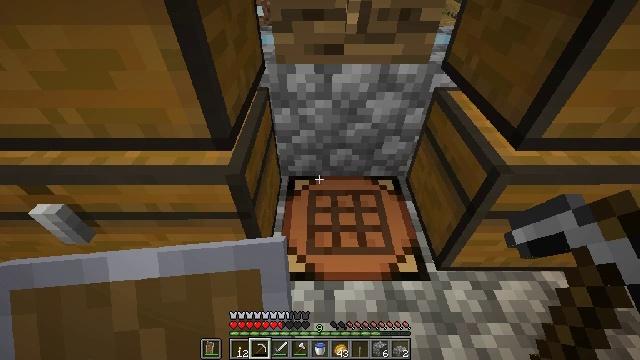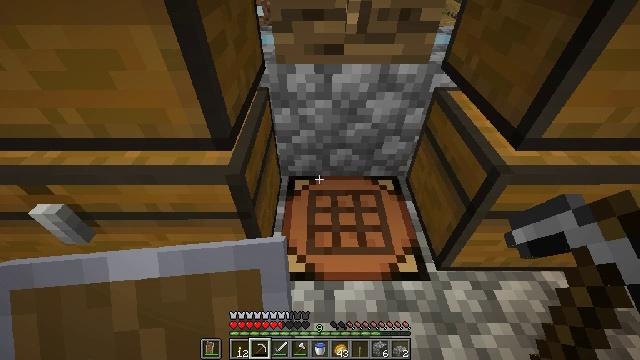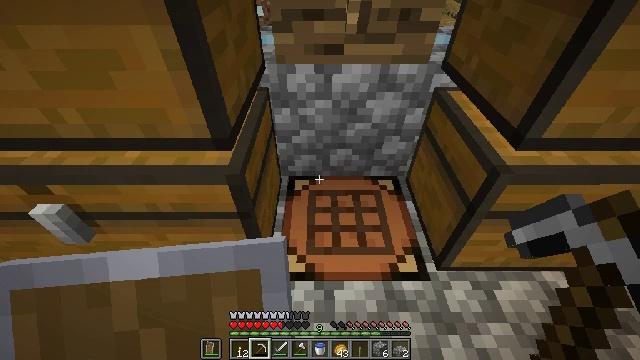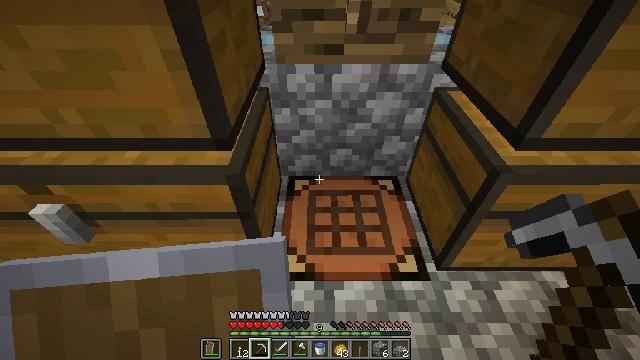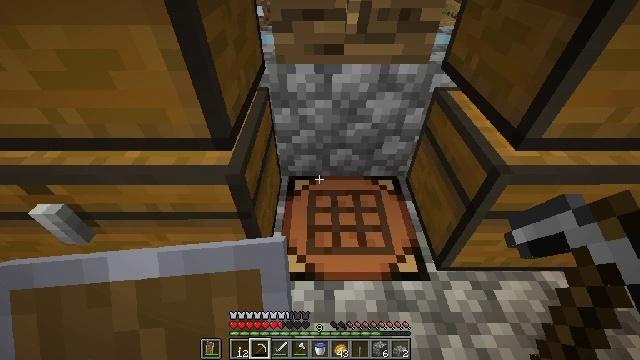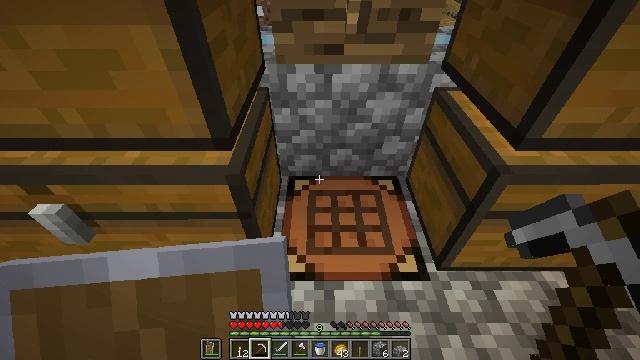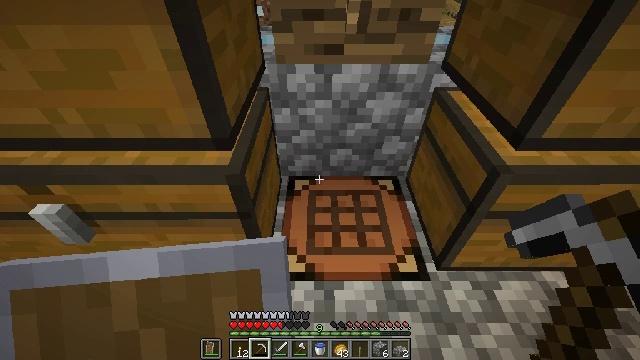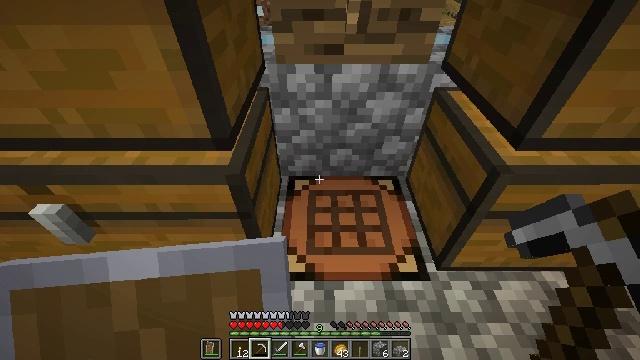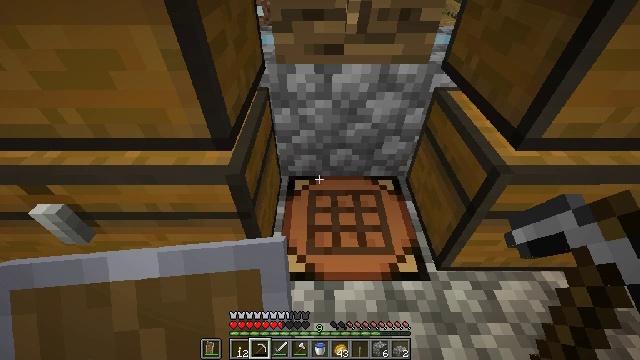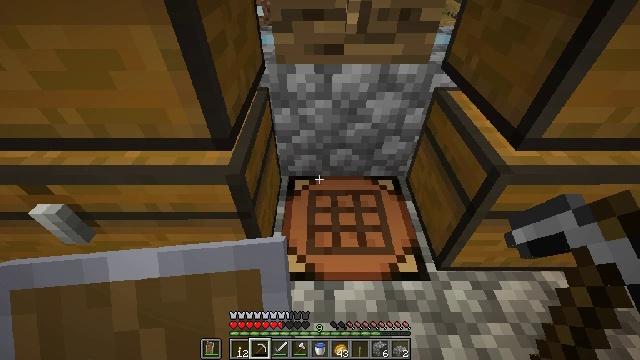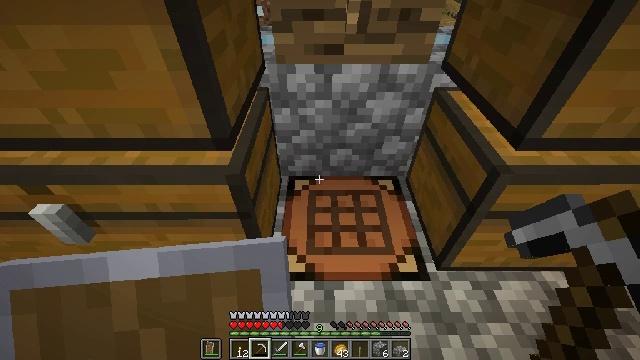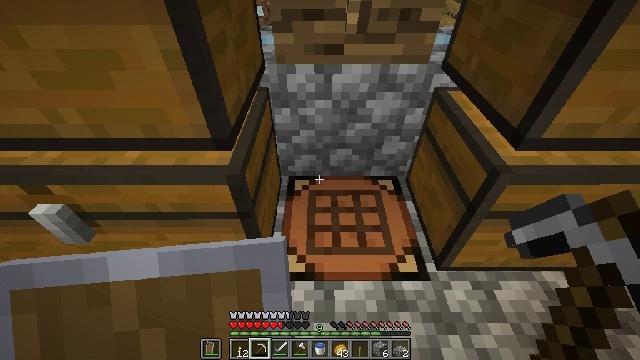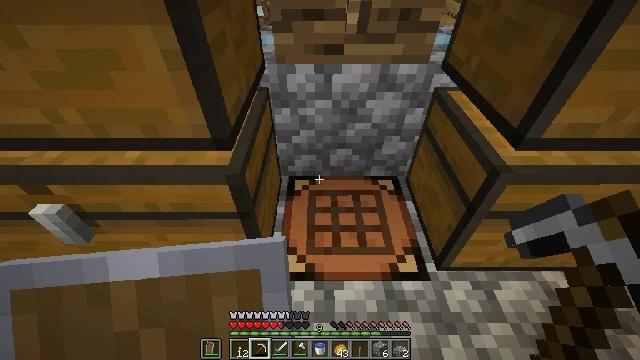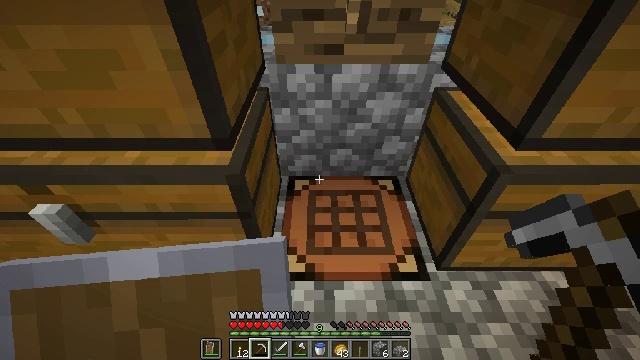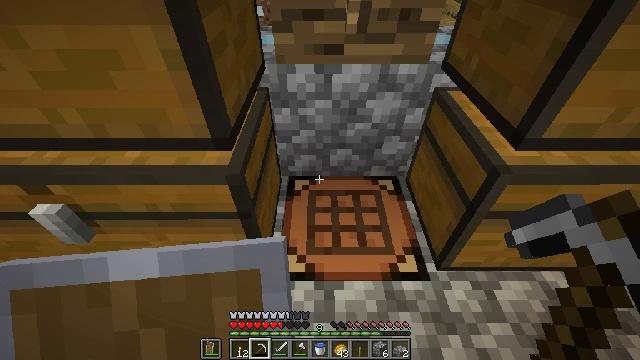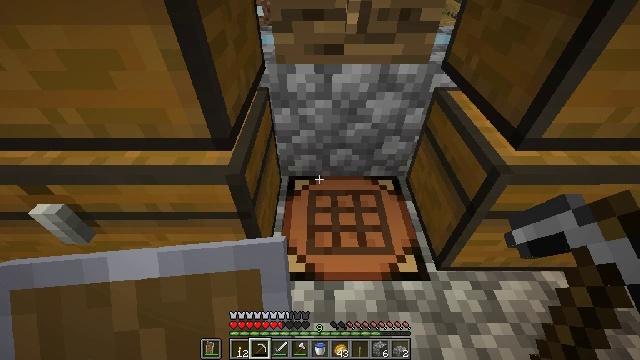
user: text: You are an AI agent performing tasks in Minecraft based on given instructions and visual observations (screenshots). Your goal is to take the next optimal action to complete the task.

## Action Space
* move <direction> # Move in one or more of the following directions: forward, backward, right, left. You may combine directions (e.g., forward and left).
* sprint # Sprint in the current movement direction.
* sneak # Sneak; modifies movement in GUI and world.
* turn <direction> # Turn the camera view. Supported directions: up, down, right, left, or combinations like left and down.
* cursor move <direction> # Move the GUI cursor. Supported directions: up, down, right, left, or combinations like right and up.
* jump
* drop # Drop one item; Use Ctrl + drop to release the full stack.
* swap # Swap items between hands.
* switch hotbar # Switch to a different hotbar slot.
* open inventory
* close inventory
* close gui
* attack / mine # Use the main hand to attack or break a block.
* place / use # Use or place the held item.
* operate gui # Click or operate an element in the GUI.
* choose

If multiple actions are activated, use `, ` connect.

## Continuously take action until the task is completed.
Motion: motion action
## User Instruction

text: Interact with the crafting table to create a repeater.
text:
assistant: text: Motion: no_op
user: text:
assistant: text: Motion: no_op
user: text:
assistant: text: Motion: no_op
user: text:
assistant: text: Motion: no_op
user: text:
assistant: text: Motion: no_op
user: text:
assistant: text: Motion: no_op
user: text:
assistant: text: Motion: no_op
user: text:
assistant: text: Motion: no_op
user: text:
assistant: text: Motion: no_op
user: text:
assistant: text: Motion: no_op
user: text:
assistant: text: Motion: no_op
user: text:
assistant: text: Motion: no_op
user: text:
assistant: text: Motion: no_op
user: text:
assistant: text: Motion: no_op
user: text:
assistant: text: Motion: no_op
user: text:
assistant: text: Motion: no_op
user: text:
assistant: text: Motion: no_op
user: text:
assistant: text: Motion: no_op
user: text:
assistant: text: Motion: no_op
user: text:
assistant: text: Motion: no_op
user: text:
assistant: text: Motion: no_op
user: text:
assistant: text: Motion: no_op
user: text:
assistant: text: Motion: no_op
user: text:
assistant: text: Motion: no_op
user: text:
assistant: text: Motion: no_op
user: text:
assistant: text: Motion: no_op
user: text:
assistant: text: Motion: no_op
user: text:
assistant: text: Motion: no_op
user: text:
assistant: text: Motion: no_op
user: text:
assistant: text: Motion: no_op